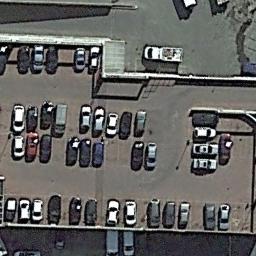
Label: parking_lot